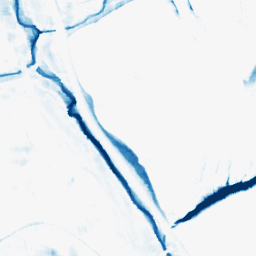
Category: morphological
Decomposition family: morphological_square
Decomposition parameters: operation: closing
size: 15
Upsampling method: cubic_catmull_rom
Upsampling parameters: scale: 2
Upsampling scale: 2